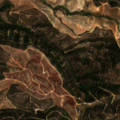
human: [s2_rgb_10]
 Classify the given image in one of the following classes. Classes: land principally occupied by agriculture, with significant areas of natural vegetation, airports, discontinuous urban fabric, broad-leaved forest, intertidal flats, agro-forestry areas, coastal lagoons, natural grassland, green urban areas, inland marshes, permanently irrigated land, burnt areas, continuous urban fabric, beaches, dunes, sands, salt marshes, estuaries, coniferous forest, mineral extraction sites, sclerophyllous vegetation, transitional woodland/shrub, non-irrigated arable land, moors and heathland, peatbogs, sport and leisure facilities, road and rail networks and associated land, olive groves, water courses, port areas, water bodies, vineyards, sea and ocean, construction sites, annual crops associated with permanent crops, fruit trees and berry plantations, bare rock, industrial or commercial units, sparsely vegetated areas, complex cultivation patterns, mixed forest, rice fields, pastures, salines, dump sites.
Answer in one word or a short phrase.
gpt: broad-leaved forest, transitional woodland/shrub